Question: I have created a single line chart power view report sheet and uploaded to Office 365 Power BI app.
Then I have enabled HTML5 view, but I am not getting 'dot' for forecasting and not even analysis tab on the right hand side tab with filters.

Is there anything I am missing here?
I have followed all the steps mentioned on below link.
<URL>
Can anyone please help me?
Thank you,
Mittal.
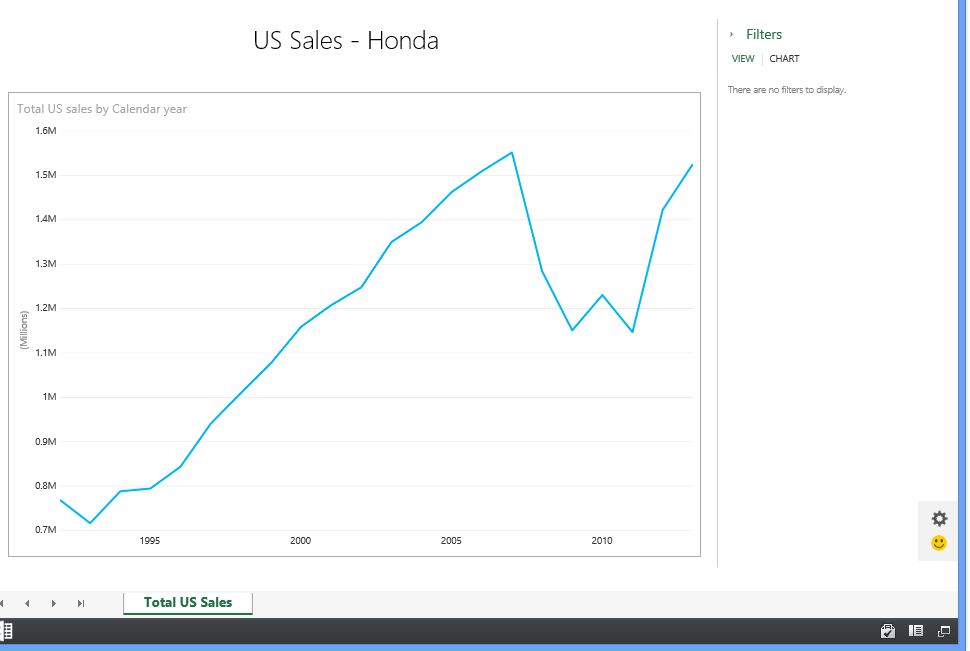
Answer: The Power BI forecasting feature is currently disabled, pending a bug fix. See this post:<URL>